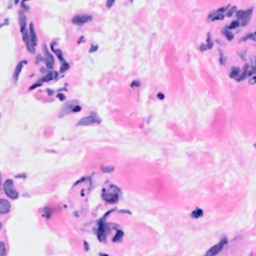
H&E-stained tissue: Breast